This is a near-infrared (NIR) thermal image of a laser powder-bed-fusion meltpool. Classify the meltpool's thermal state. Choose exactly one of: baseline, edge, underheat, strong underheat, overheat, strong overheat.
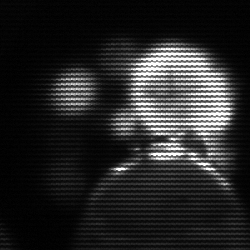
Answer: baseline